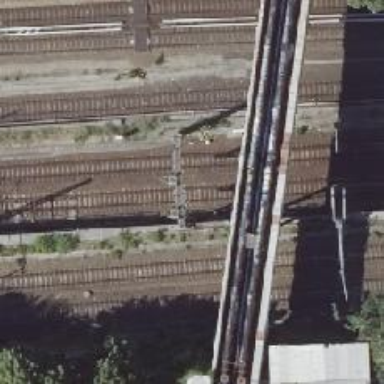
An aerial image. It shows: Railway signal.